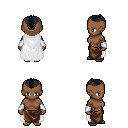
a pixel art fantasy rpg character, female body template, human, dark skin, white cape, robe skirt, raven short mohawk hairstyle, white cloth bracers, four views (front, back, left, right), 2x2 character sprite sheet, small pixel art, hard edges, no anti-aliasing